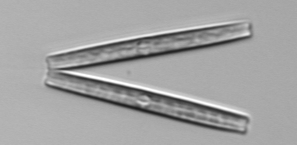
Label: Thalassionema